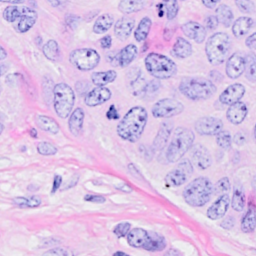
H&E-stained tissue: Breast